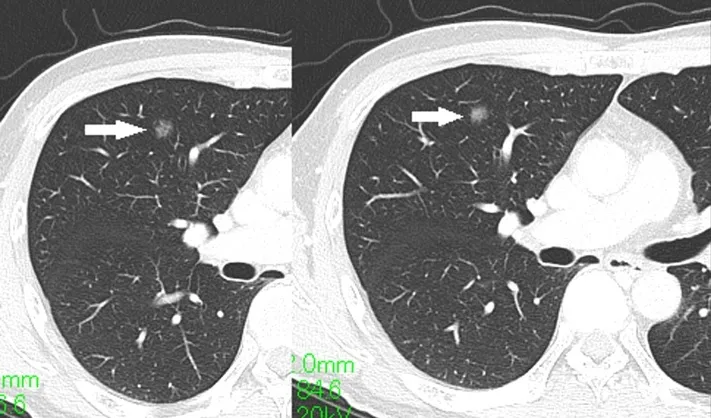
Computed tomography (CT) manifestation of the lung lesion (arrowheads). Chest CT showing a pure ground glass opacity, with a maximum diameter of 8 mm, located in the subpleural area of the right upper lung.
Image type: radiology (ct)